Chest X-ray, AP view. Patient: 22 years old, sex M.
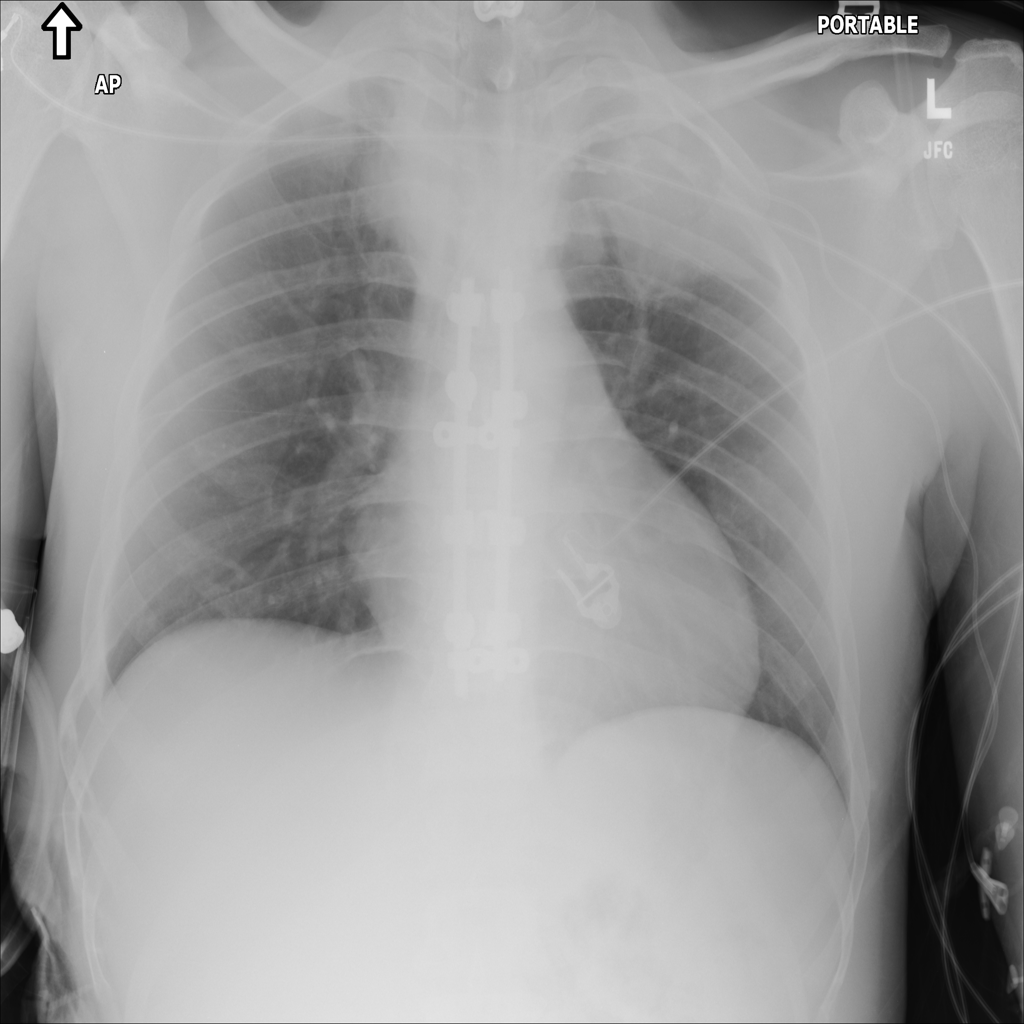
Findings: No Finding